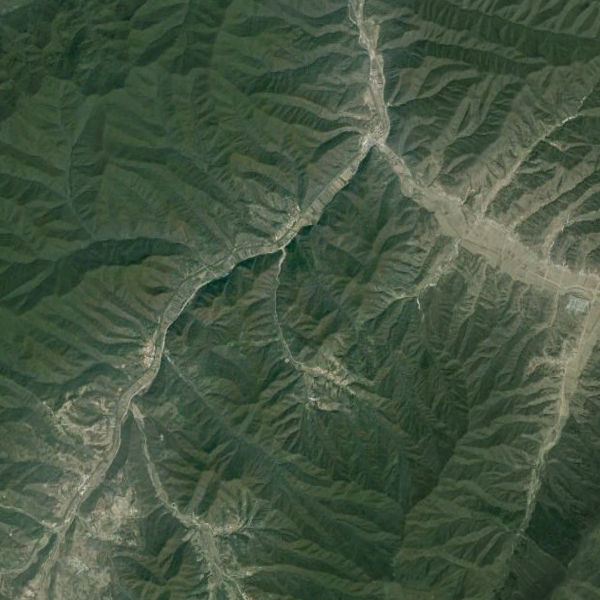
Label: Mountain